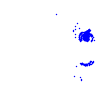
Particle: electron